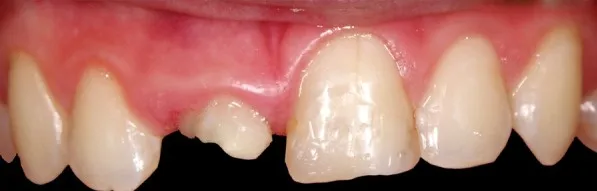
After 3 weeks, around 3.5 mm of extrusion had been achieved. Coronal migration of soft tissue is notable.
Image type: medical_photograph (oral_photograph)